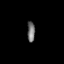
Tissue: skin
Cell type: Epithelial cells
Senescence score: 0.1891
Nuclear area (px): 152
Mean DAPI intensity: 115.243